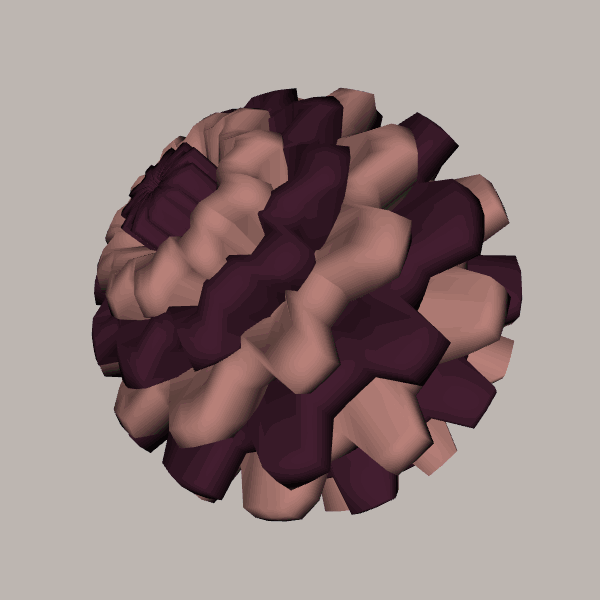
Background: light